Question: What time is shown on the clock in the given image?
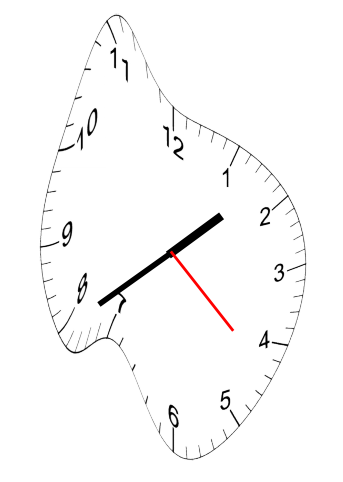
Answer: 01:39:22